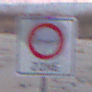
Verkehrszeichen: BeginnUmweltzone
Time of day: SunriseSunset
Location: Outdoor (Suburban)
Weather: PartlyCloudy
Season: NotSpecified
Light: Natural